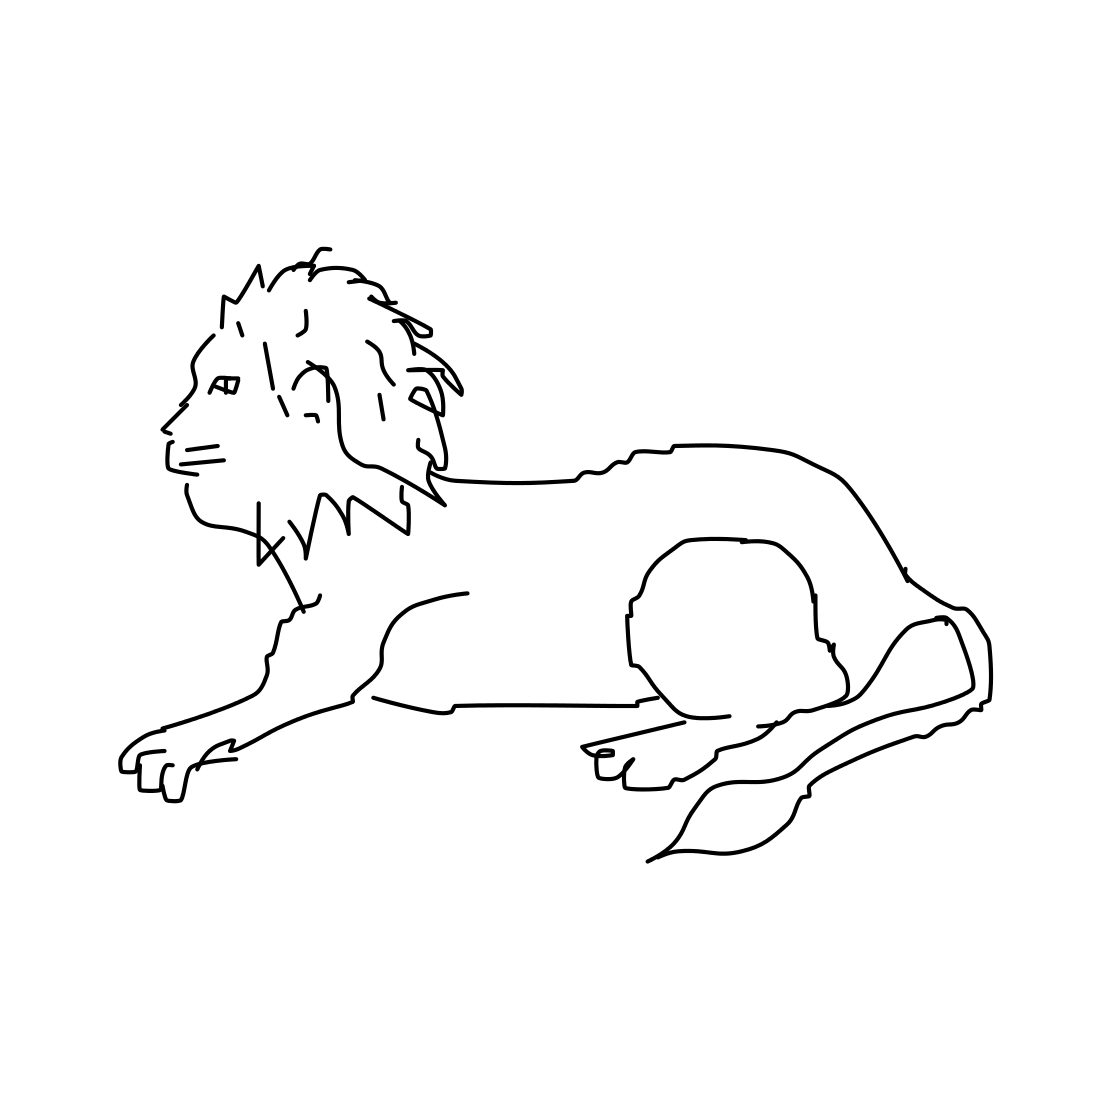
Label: lion